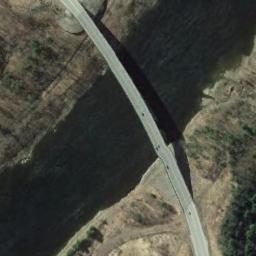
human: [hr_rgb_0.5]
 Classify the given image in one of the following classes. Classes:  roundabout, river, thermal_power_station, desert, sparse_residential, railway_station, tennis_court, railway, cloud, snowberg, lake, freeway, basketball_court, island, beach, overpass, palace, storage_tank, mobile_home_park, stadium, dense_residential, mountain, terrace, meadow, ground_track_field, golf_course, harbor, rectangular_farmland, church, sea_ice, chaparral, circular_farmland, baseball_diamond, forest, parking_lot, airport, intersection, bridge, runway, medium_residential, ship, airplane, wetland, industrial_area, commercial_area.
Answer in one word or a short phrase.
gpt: bridge